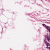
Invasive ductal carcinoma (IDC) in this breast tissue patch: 0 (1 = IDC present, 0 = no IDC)